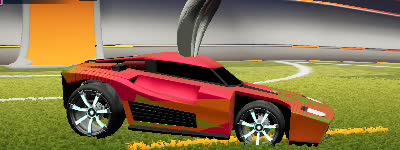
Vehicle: breakout